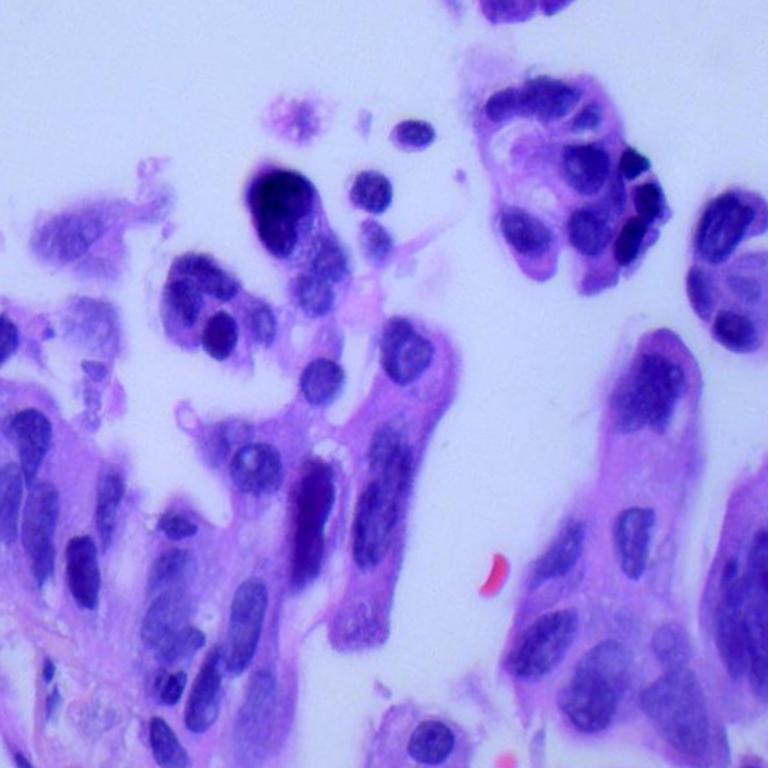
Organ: lung
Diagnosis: adenocarcinomas